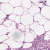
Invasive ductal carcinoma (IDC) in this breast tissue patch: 0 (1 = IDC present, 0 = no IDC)